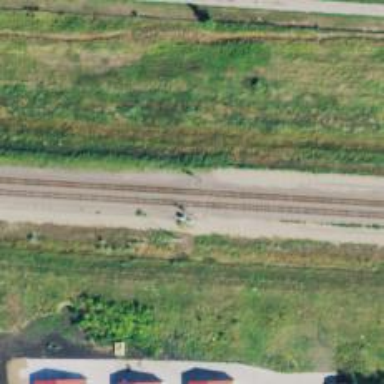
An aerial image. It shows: Railway signal.